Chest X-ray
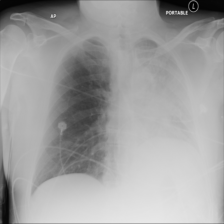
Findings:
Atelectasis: negative
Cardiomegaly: negative
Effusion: negative
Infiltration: negative
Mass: positive
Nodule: negative
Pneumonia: negative
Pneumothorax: negative
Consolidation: negative
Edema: negative
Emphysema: negative
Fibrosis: negative
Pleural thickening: negative
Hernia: negative